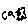
Label: cat